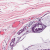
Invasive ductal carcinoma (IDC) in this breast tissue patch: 1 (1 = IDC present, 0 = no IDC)